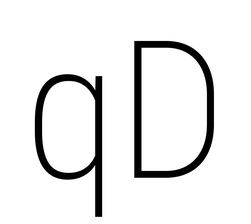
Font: Roboto_Condensed_ExtraLight